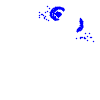
Particle: electron